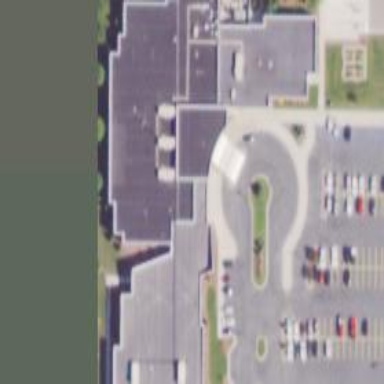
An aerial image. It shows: Clinic building providing healthcare services.